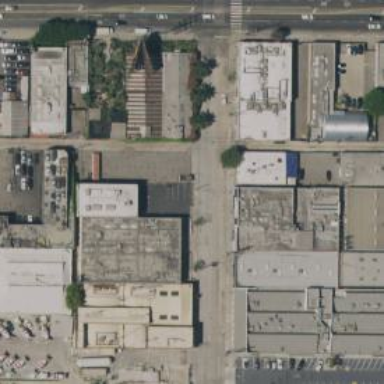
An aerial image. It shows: Alleyway designated as service road.